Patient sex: F
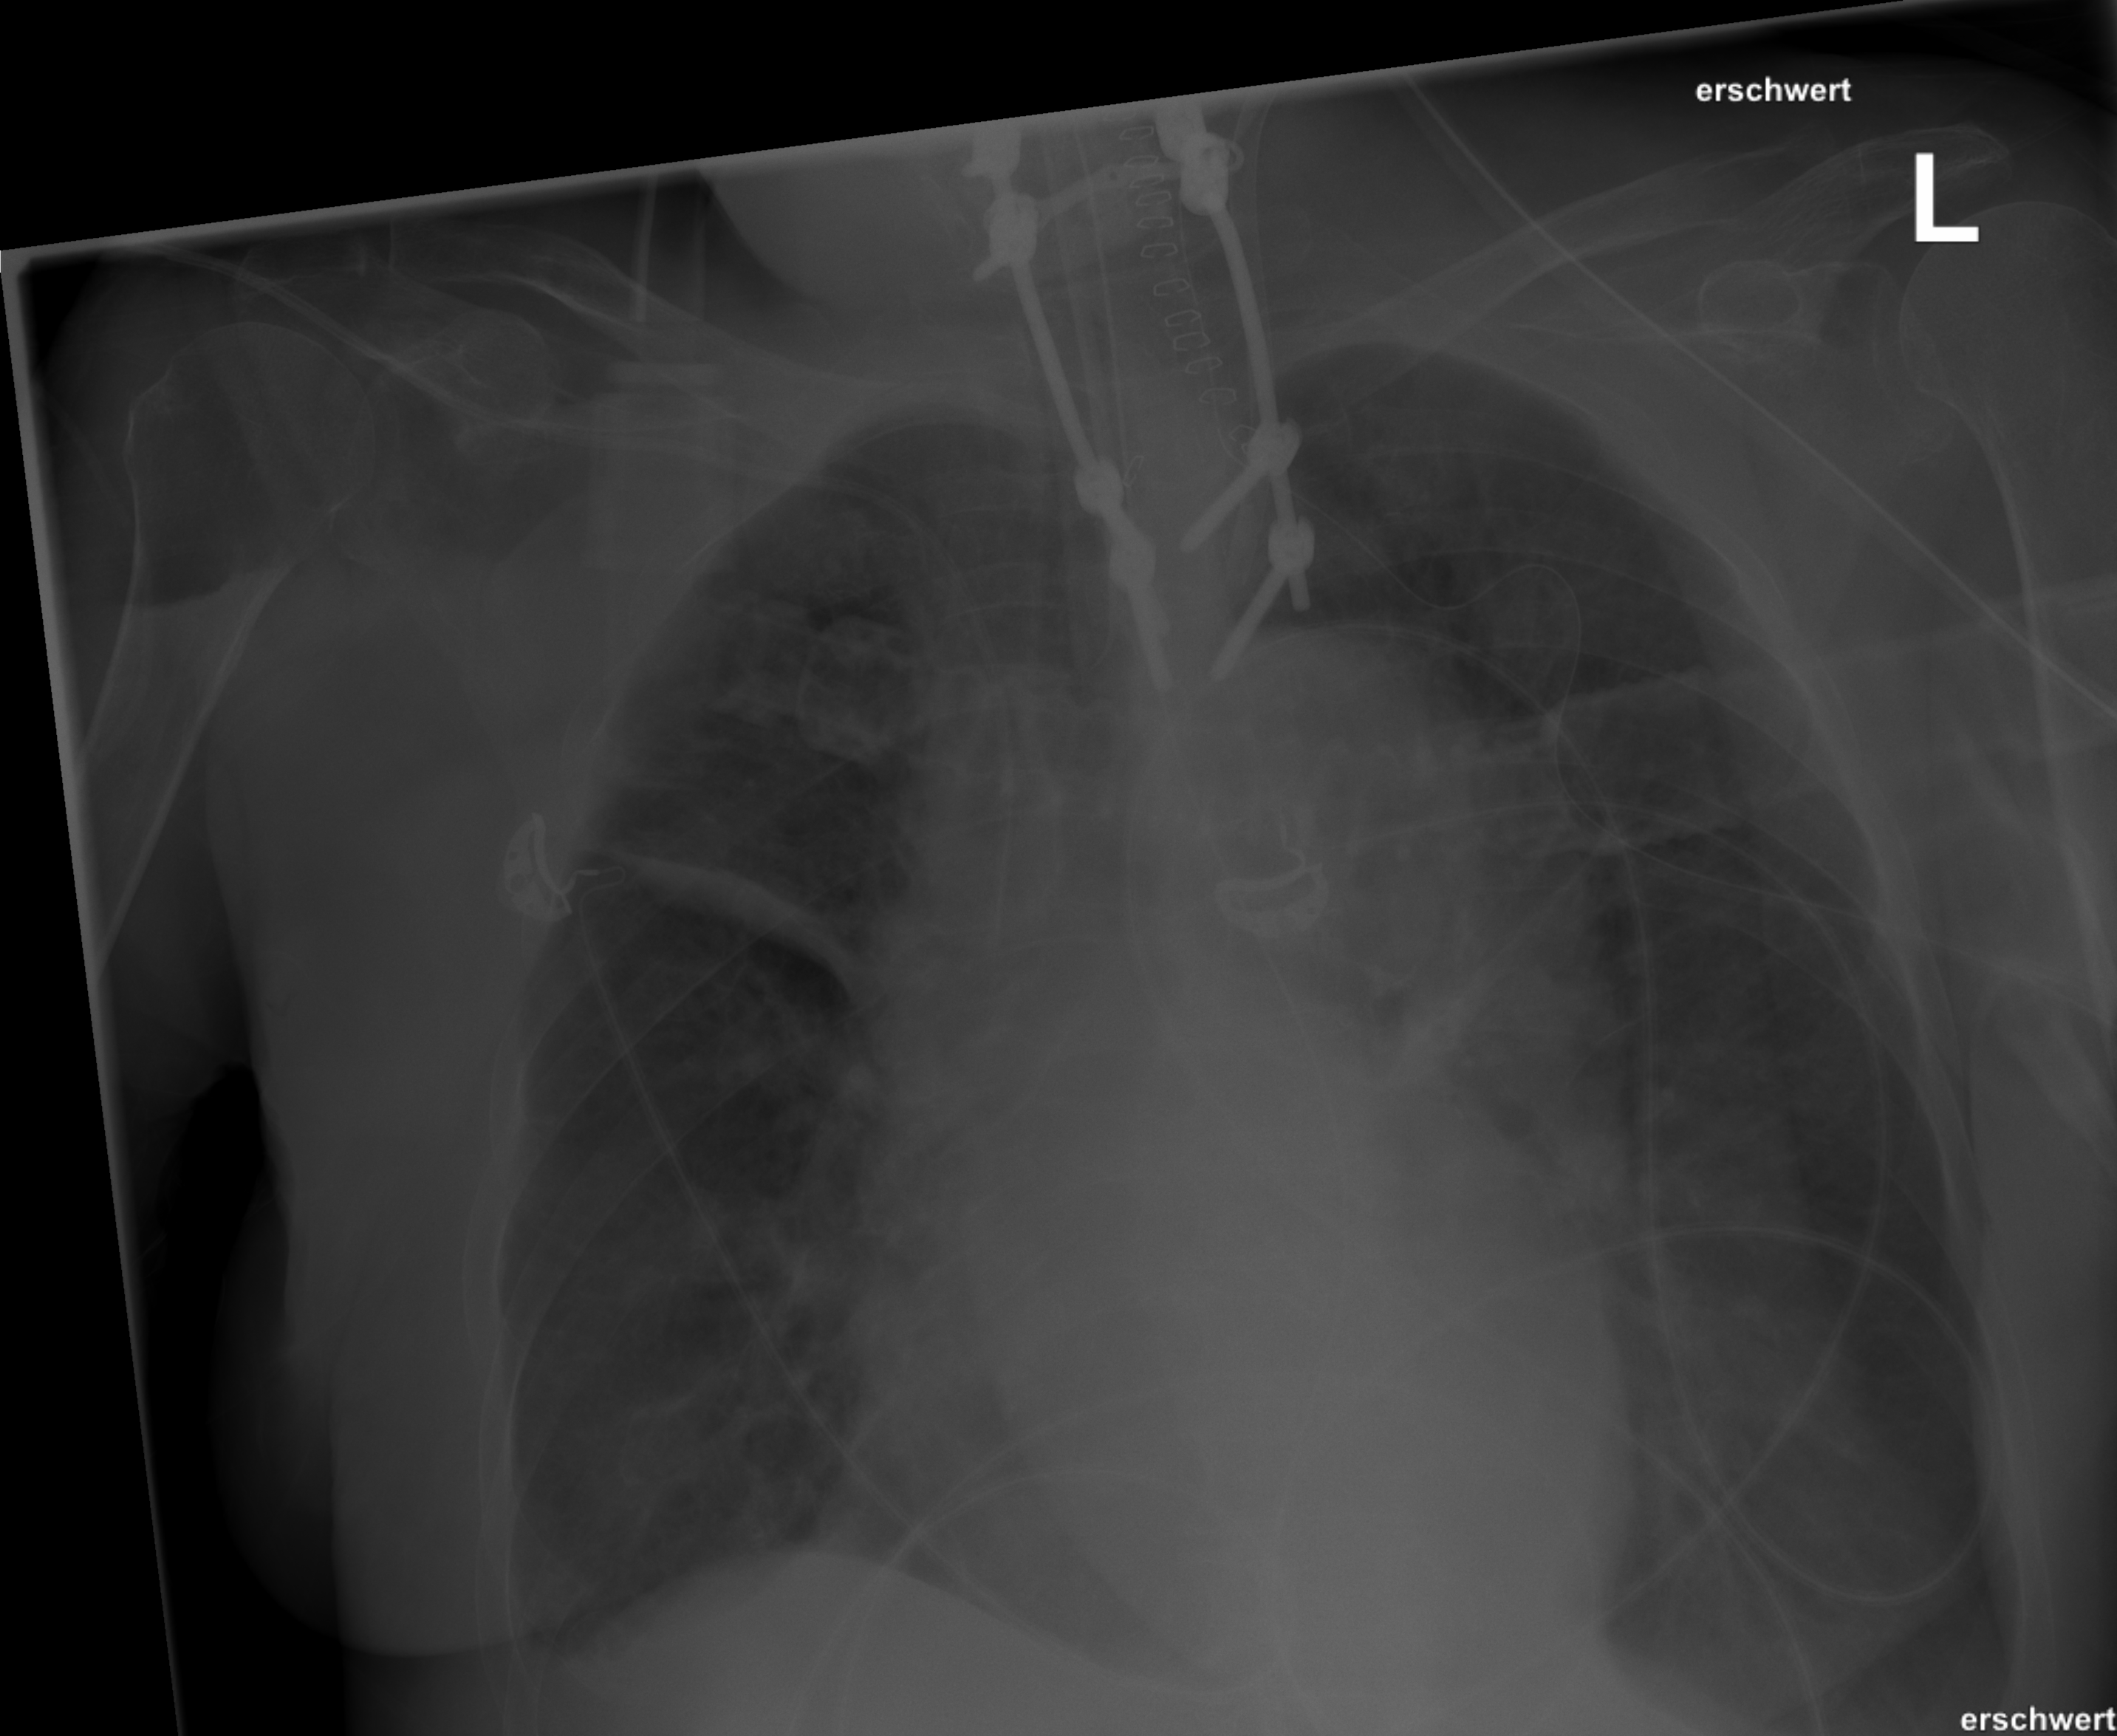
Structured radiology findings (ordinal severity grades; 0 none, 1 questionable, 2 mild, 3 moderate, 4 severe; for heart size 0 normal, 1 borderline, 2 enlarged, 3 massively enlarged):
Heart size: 0
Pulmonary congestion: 0
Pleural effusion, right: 1
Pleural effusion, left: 0
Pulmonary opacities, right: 0
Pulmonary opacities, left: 0
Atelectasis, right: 2
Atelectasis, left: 0